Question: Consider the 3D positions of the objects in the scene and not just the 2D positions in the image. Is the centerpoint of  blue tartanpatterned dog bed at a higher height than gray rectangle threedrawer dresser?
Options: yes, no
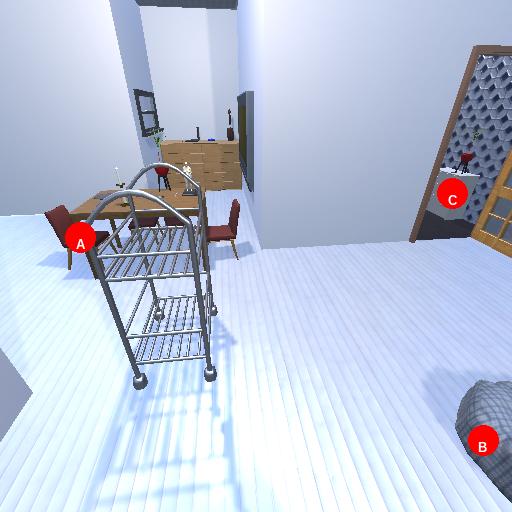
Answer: yes